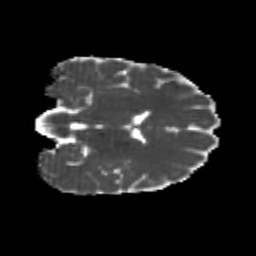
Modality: MD
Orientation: coronal
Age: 20
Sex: female
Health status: healthy
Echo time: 0.074 s